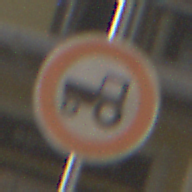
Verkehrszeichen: VerbotKraftfahrzeugeZuegeNichtSchneller25
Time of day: MorningAfternoon
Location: Outdoor (Urban)
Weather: PartlyCloudy
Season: NotSpecified
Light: Natural